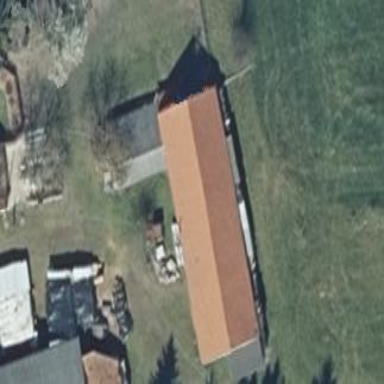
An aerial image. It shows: Flat-roofed building with grey roof.